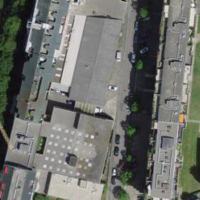
EUNIS habitat code: 54
Species observed at this site:
Carpinus betulus